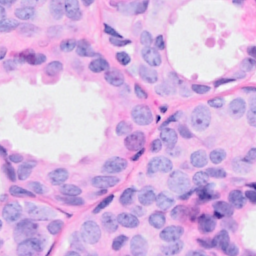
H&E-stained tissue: Breast